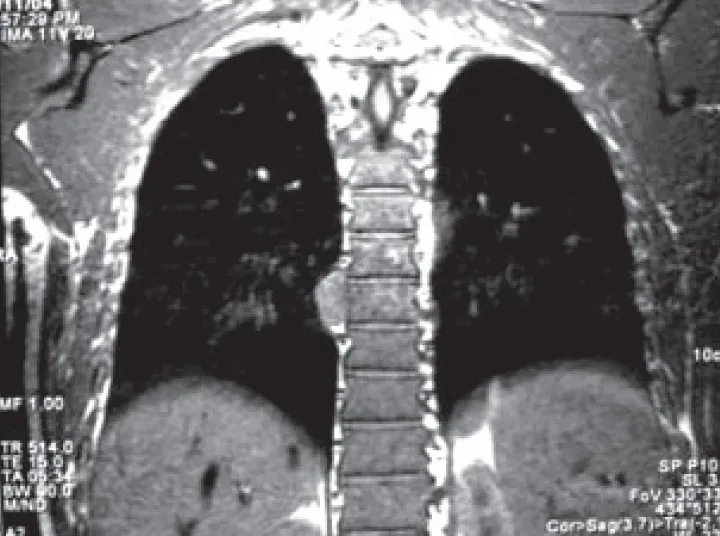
Sagital MRI depicting a right paraspinal mass in the mid thoracic spine.
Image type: radiology (mri)